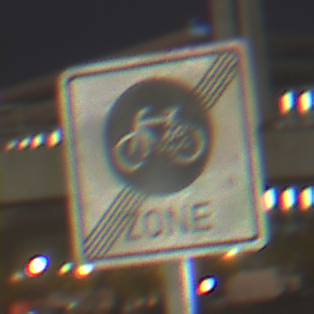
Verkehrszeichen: EndeFahrradzone
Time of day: Night
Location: Outdoor (Urban)
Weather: PartlyCloudy
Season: NotSpecified
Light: Artificial